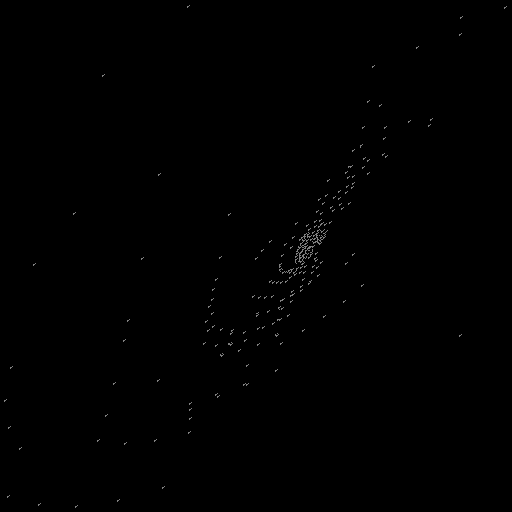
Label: supernova